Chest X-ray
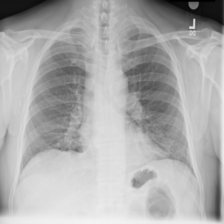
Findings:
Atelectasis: negative
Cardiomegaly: negative
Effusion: negative
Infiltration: negative
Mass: negative
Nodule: negative
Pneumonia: negative
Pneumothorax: negative
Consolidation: negative
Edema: negative
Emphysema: negative
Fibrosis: negative
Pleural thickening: negative
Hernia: negative